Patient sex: M
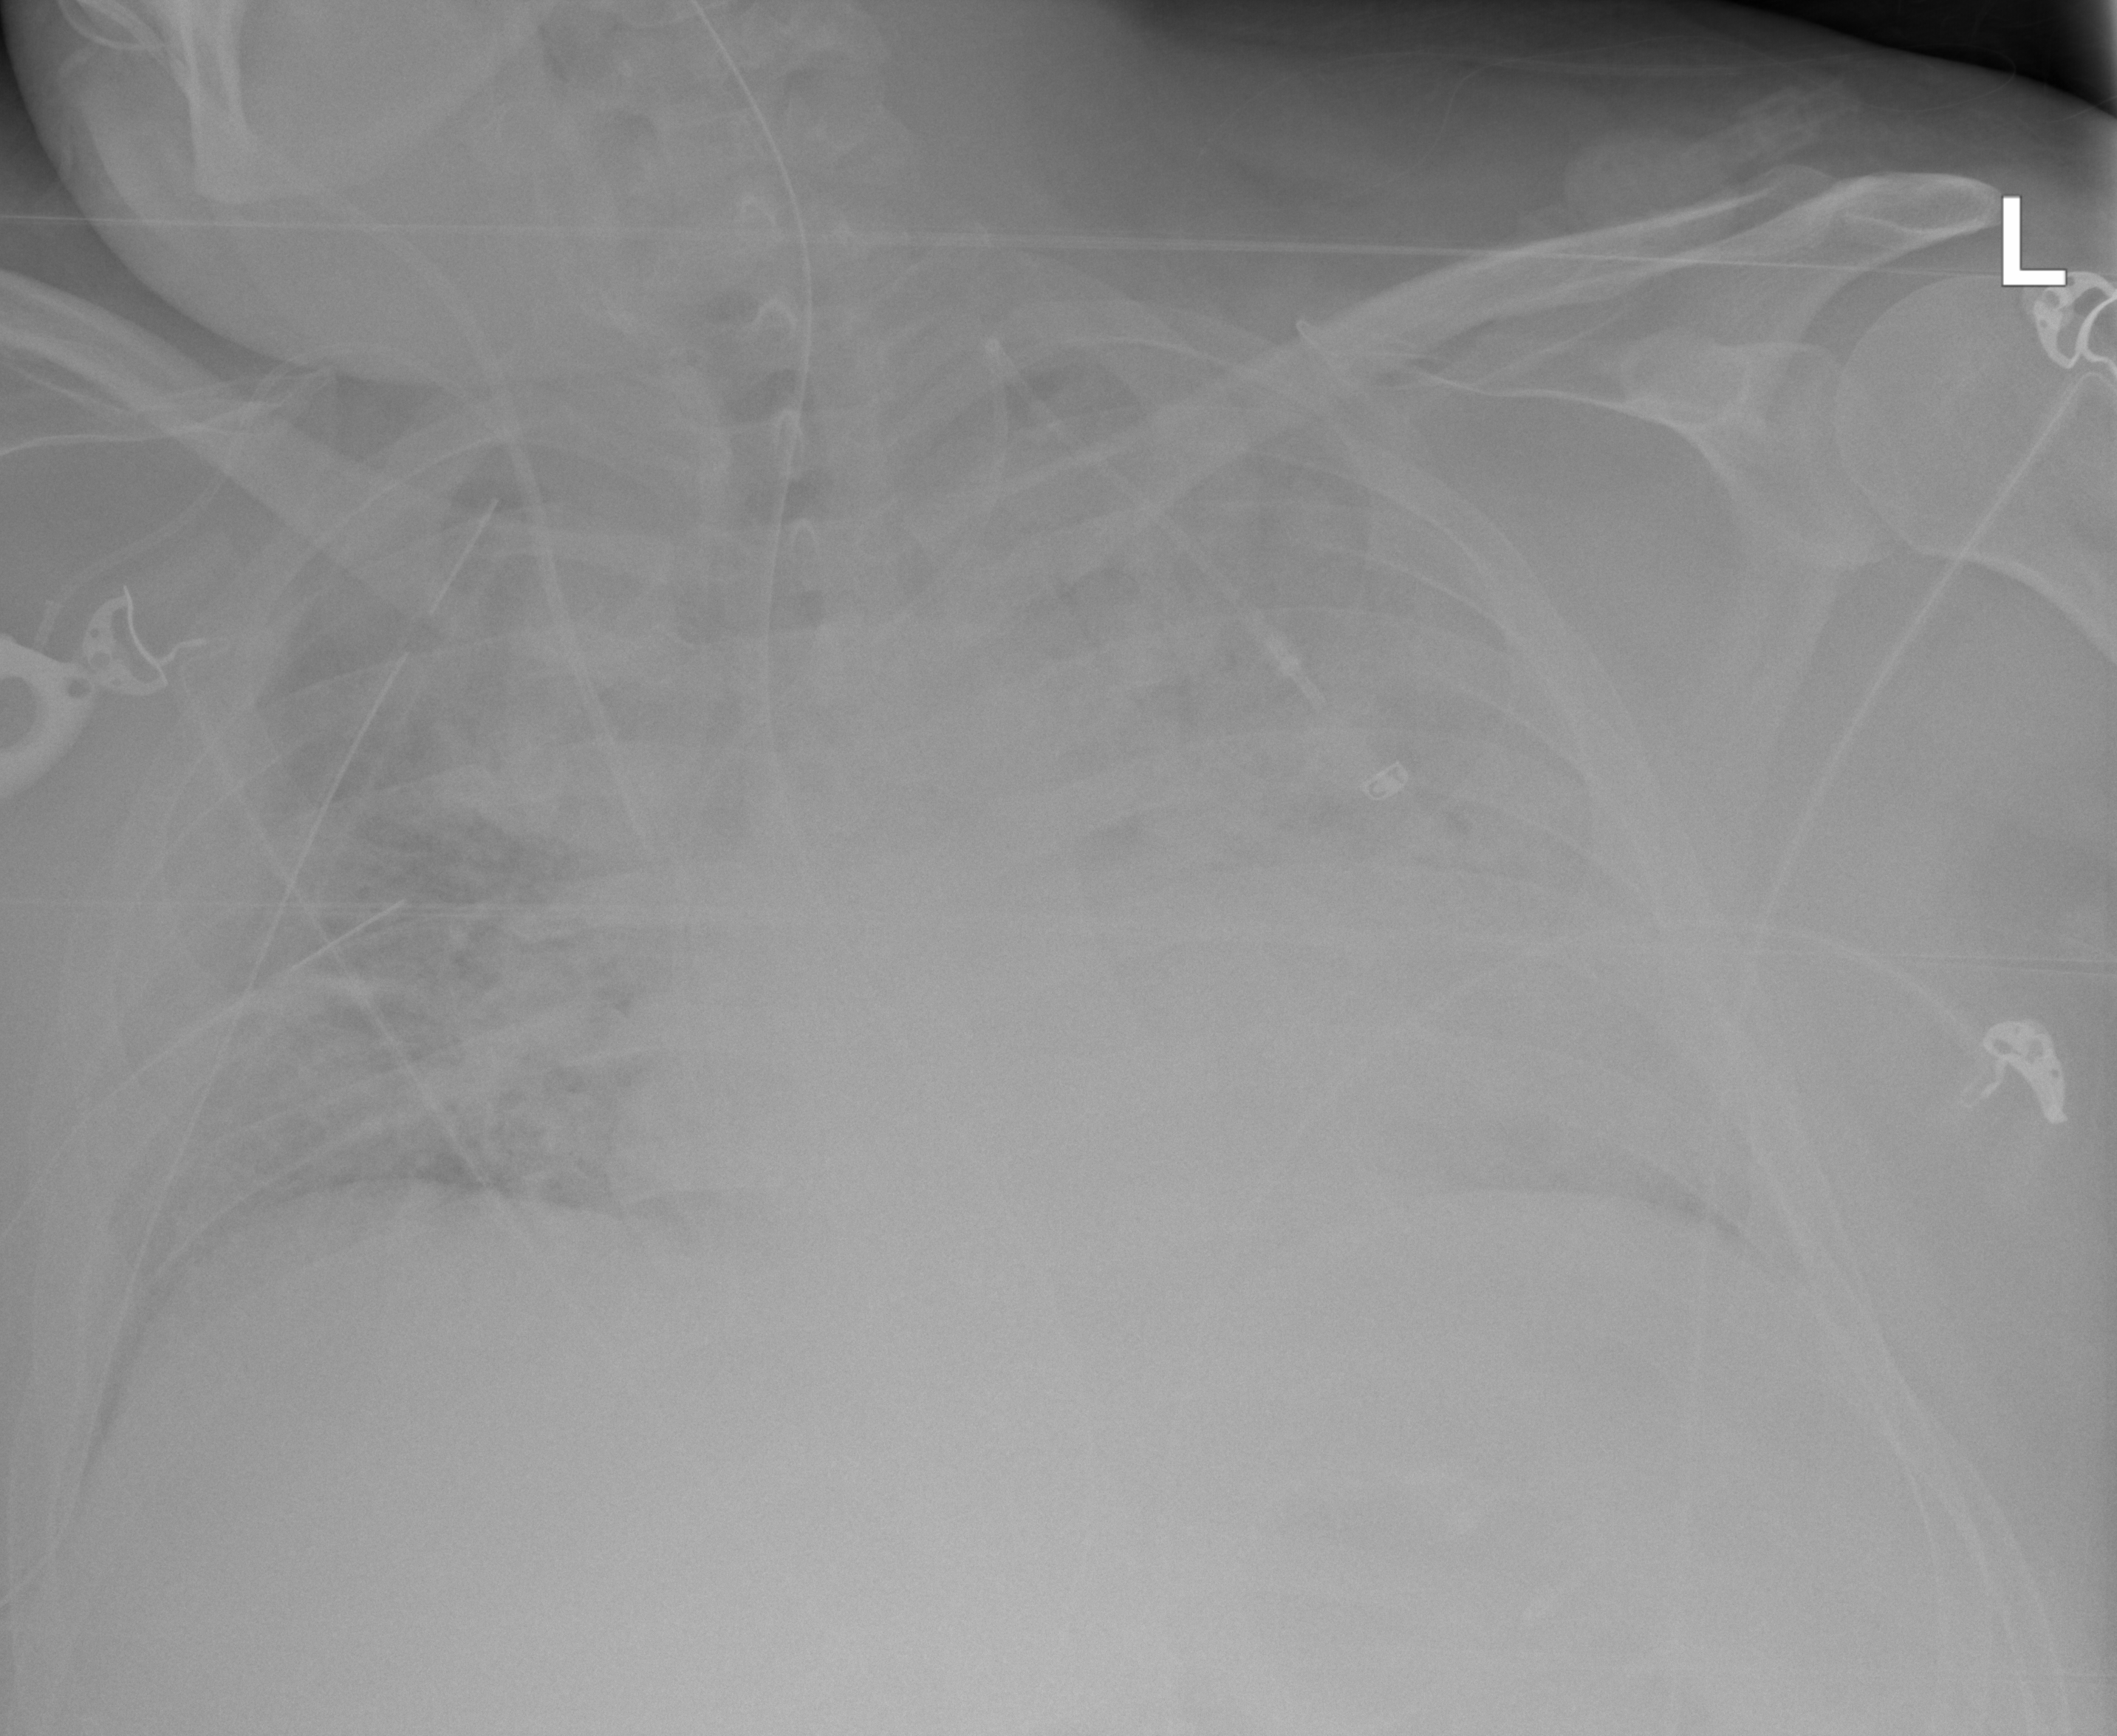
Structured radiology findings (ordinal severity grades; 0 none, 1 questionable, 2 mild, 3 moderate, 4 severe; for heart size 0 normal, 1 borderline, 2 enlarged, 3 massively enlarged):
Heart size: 2
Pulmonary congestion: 3
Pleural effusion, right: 2
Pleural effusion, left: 2
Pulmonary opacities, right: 3
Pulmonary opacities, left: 4
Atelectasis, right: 3
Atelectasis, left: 4